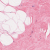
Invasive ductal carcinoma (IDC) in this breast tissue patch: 0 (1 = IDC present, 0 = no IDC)